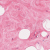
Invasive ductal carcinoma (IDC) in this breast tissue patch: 0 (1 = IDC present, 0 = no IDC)